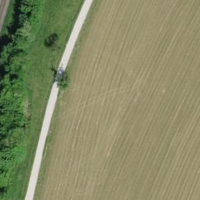
EUNIS habitat code: 52
Species observed at this site:
Vicia sepium